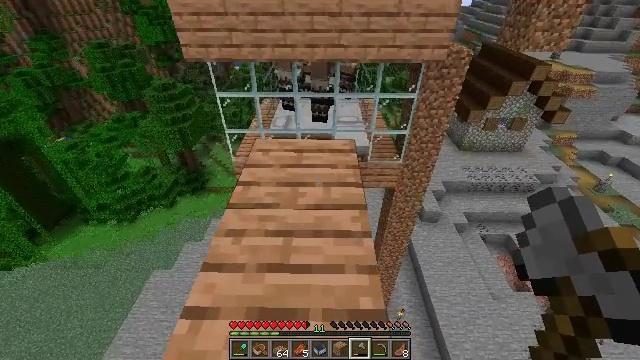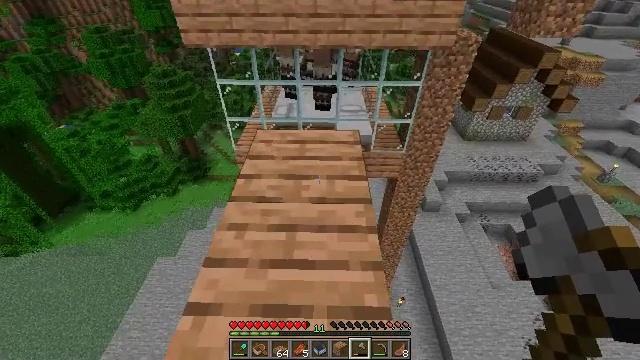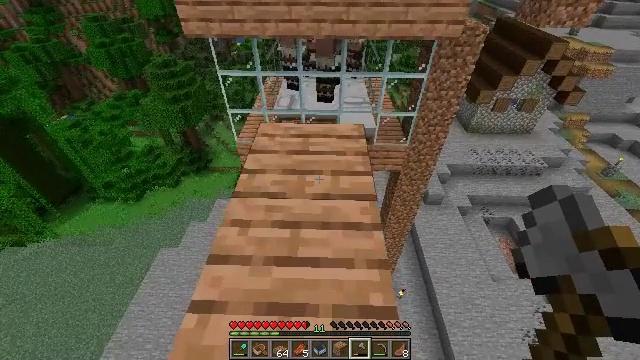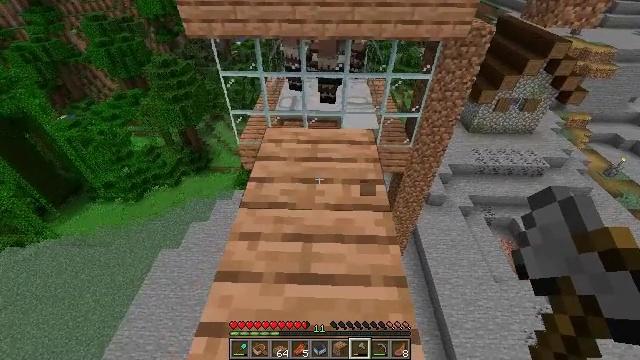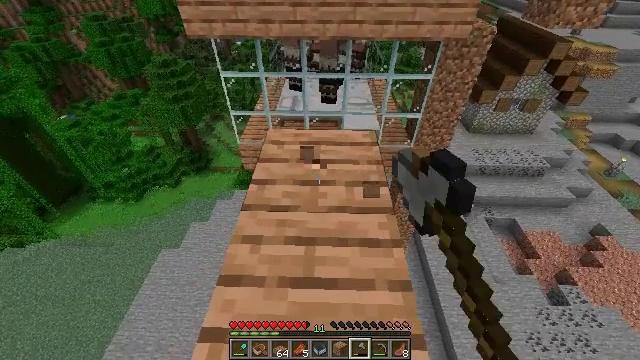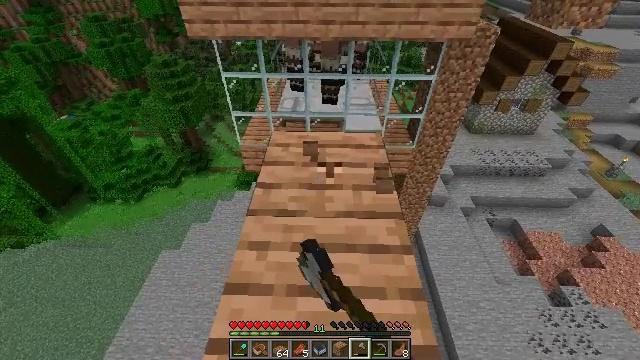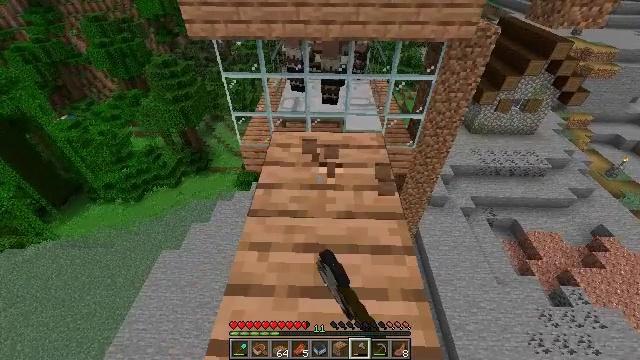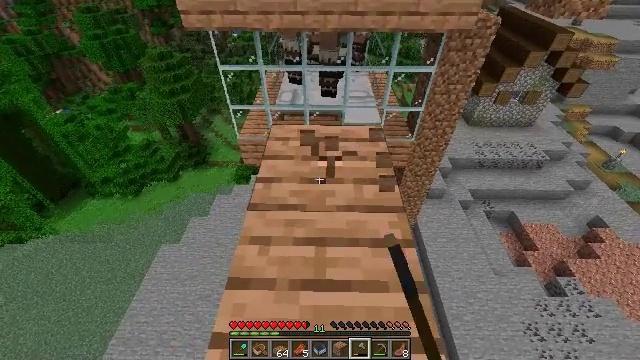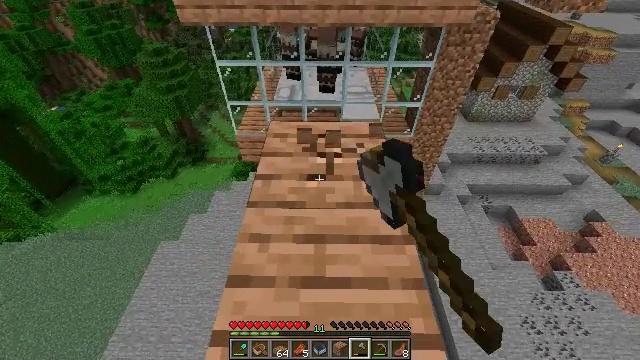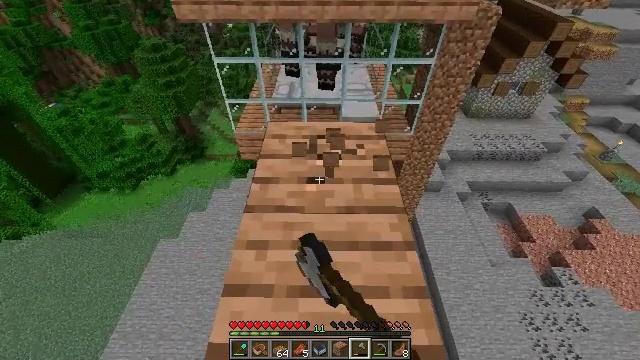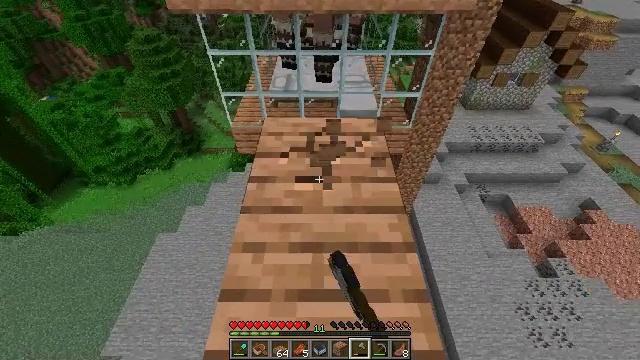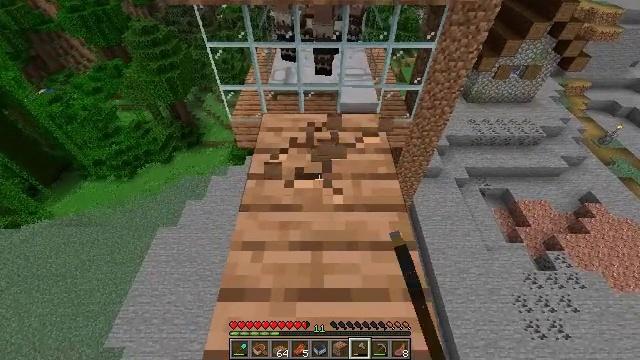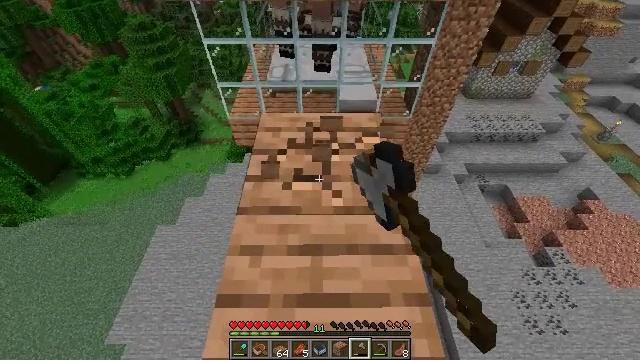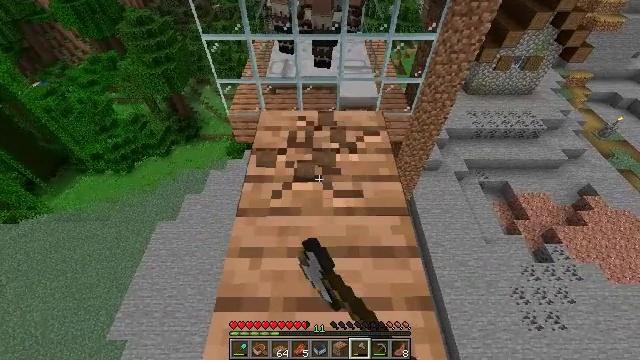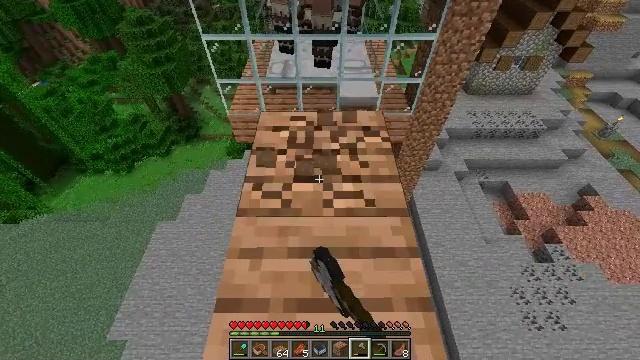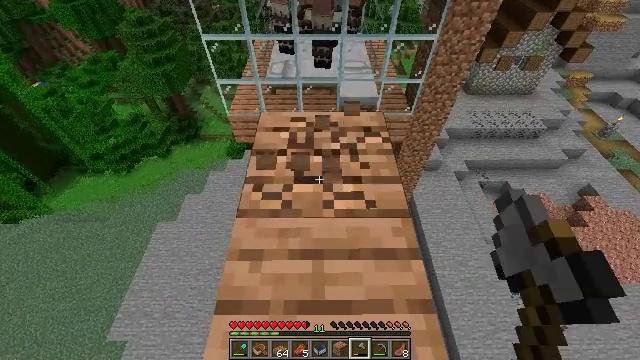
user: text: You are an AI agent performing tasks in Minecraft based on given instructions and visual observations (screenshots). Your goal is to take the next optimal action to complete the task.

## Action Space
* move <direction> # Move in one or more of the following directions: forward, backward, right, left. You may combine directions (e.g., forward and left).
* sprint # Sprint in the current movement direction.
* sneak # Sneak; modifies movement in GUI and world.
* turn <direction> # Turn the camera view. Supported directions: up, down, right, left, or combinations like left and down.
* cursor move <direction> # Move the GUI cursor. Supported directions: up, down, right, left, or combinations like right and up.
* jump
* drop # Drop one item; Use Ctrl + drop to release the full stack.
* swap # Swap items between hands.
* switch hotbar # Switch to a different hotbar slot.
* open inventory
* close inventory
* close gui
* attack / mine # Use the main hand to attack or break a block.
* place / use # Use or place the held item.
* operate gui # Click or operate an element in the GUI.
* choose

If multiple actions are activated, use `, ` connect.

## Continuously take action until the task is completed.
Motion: motion action
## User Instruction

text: Attack the jungle planks to collect them.
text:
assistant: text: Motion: move forward and move left, sneak, turn down
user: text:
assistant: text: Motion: move forward and move left, sneak, turn down
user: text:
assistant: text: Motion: move forward and move left, sneak, attack / mine
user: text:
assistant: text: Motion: sneak, attack / mine
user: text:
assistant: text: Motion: sneak, attack / mine
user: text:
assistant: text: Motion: sneak, attack / mine
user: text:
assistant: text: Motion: sneak, turn down, attack / mine
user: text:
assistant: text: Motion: move forward, sneak, attack / mine
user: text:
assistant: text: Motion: move forward, sneak, attack / mine
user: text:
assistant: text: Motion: move forward, sneak, turn down, attack / mine
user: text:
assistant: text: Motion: move forward, sneak, turn down, attack / mine
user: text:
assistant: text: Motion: sneak, attack / mine
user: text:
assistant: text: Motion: sneak, attack / mine
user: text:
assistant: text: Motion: sneak, attack / mine
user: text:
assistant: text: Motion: sneak, attack / mine
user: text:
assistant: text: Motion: sneak, attack / mine
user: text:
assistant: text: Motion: sneak, attack / mine
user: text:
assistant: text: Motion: sneak, attack / mine
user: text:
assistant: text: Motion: sneak, attack / mine
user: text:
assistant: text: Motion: sneak, attack / mine
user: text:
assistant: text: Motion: sneak, turn down, attack / mine
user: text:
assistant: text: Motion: move back, sneak, turn down, attack / mine
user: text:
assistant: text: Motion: move back, sneak, turn down, attack / mine
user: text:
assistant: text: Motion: move back, sneak, turn down, attack / mine
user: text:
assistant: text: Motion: move back, sneak, turn down, attack / mine
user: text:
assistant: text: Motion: move back, sneak, attack / mine
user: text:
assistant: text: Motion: move back, sneak, attack / mine
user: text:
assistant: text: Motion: sneak, attack / mine
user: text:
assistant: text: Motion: sneak, attack / mine
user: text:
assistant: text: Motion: sneak, attack / mine